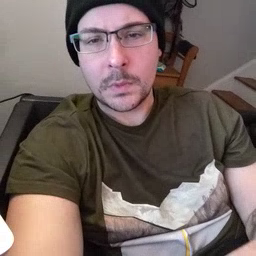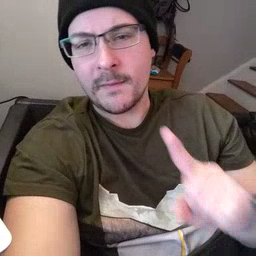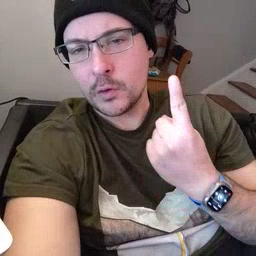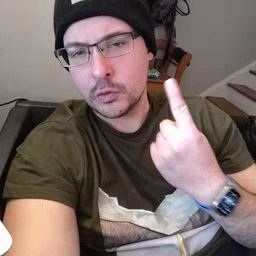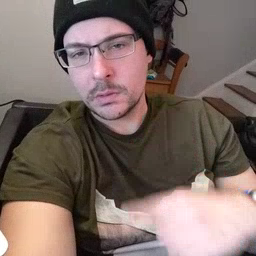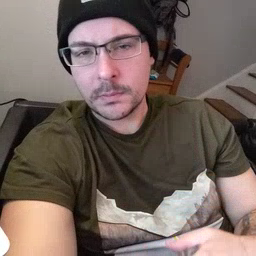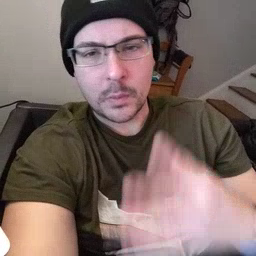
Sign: first